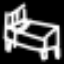
Label: bed